Interaction volume radius: 5 \u00c5
Interaction volume height: 20 \u00c5
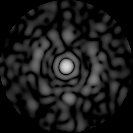
Disorder parameter: 0.8011